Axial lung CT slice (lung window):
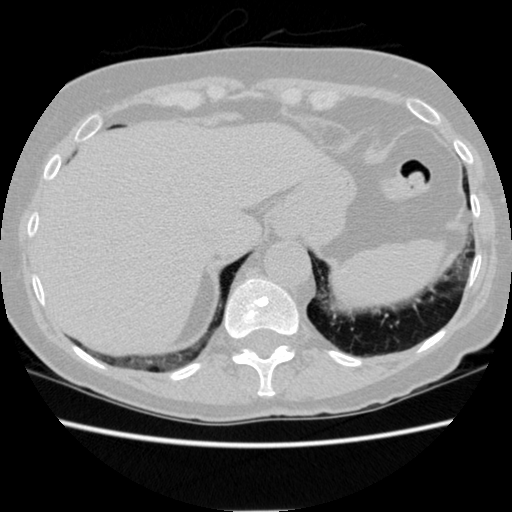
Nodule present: no